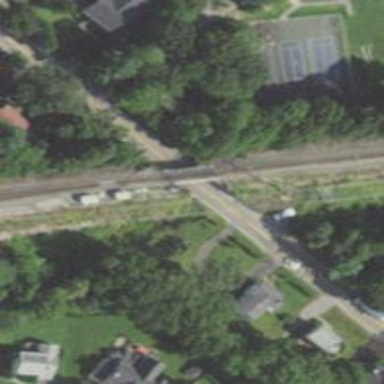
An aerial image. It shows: Abandoned railway.